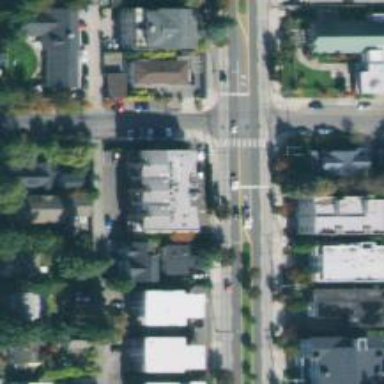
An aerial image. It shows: Secondary road with separate sidewalks.